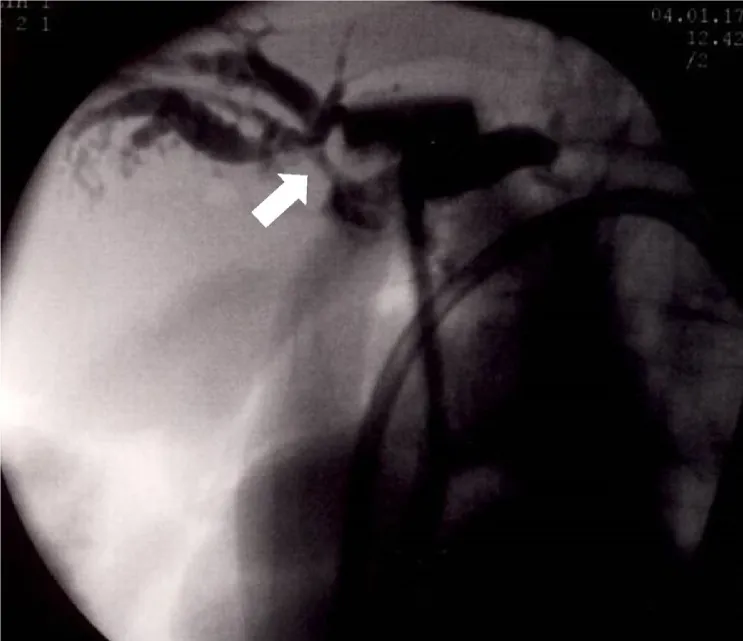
Abbreviation; PTCD: percutaneous trans-hepatic cholangiodrainage. This was the cholangiography by injection via PTCD tube. There was a narrow portion at the hepaticojejunostomy as the white arrow head pointed.
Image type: radiology (x_ray)